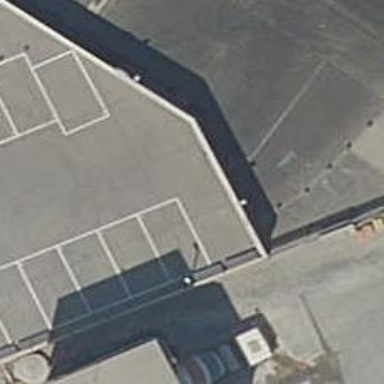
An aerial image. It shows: Parking entrance.